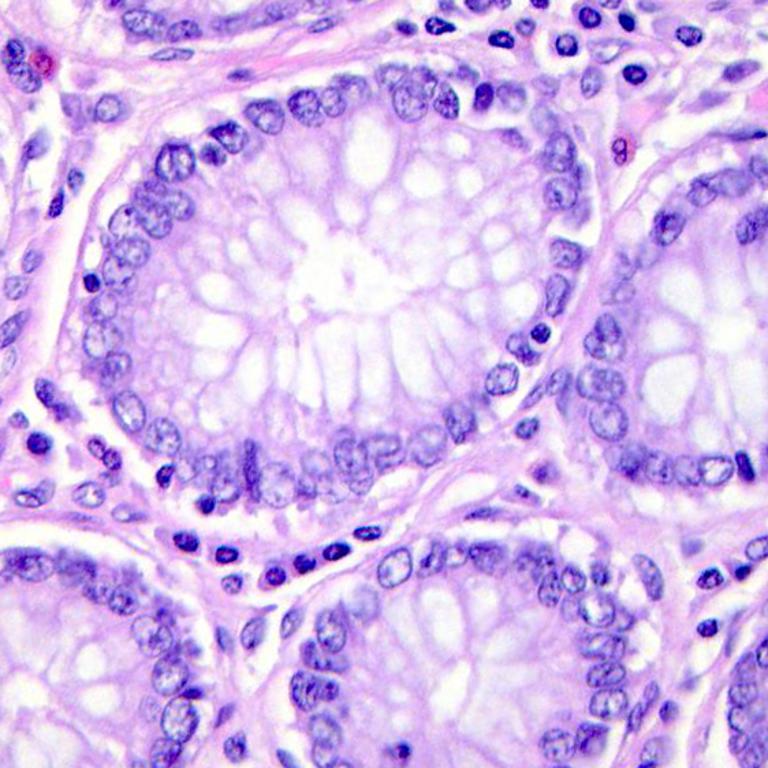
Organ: colon
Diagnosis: benign